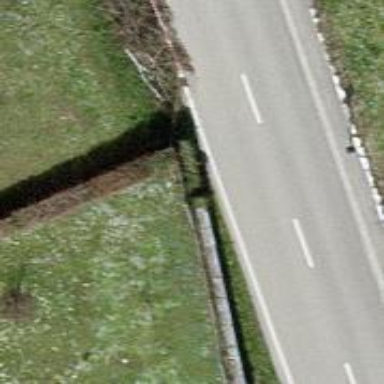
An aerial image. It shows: Retaining wall.